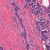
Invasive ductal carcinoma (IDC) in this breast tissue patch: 0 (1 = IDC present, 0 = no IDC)